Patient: sex M, age 59
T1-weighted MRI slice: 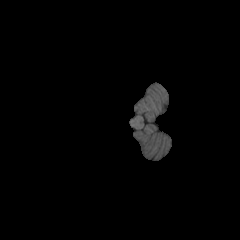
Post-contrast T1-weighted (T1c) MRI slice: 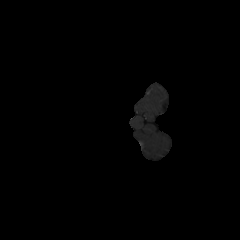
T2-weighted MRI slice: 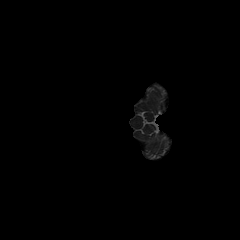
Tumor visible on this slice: no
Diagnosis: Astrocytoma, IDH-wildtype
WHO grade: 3